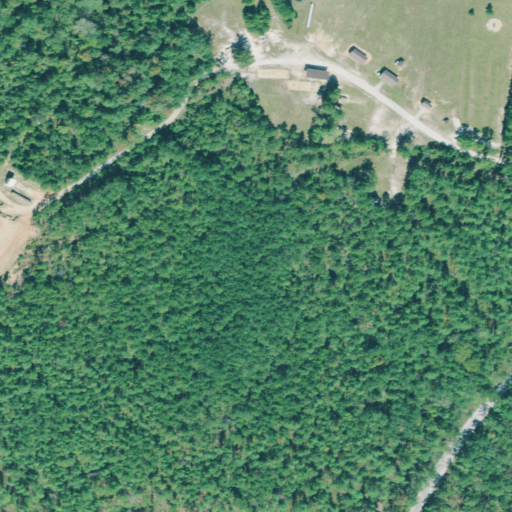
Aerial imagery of mountain in Georgia named Holliday Hill containing evergreen forest, grassland, deciduous forest, open development, medium intensity development, mixed forest, low intensity development, and barren land